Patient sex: M
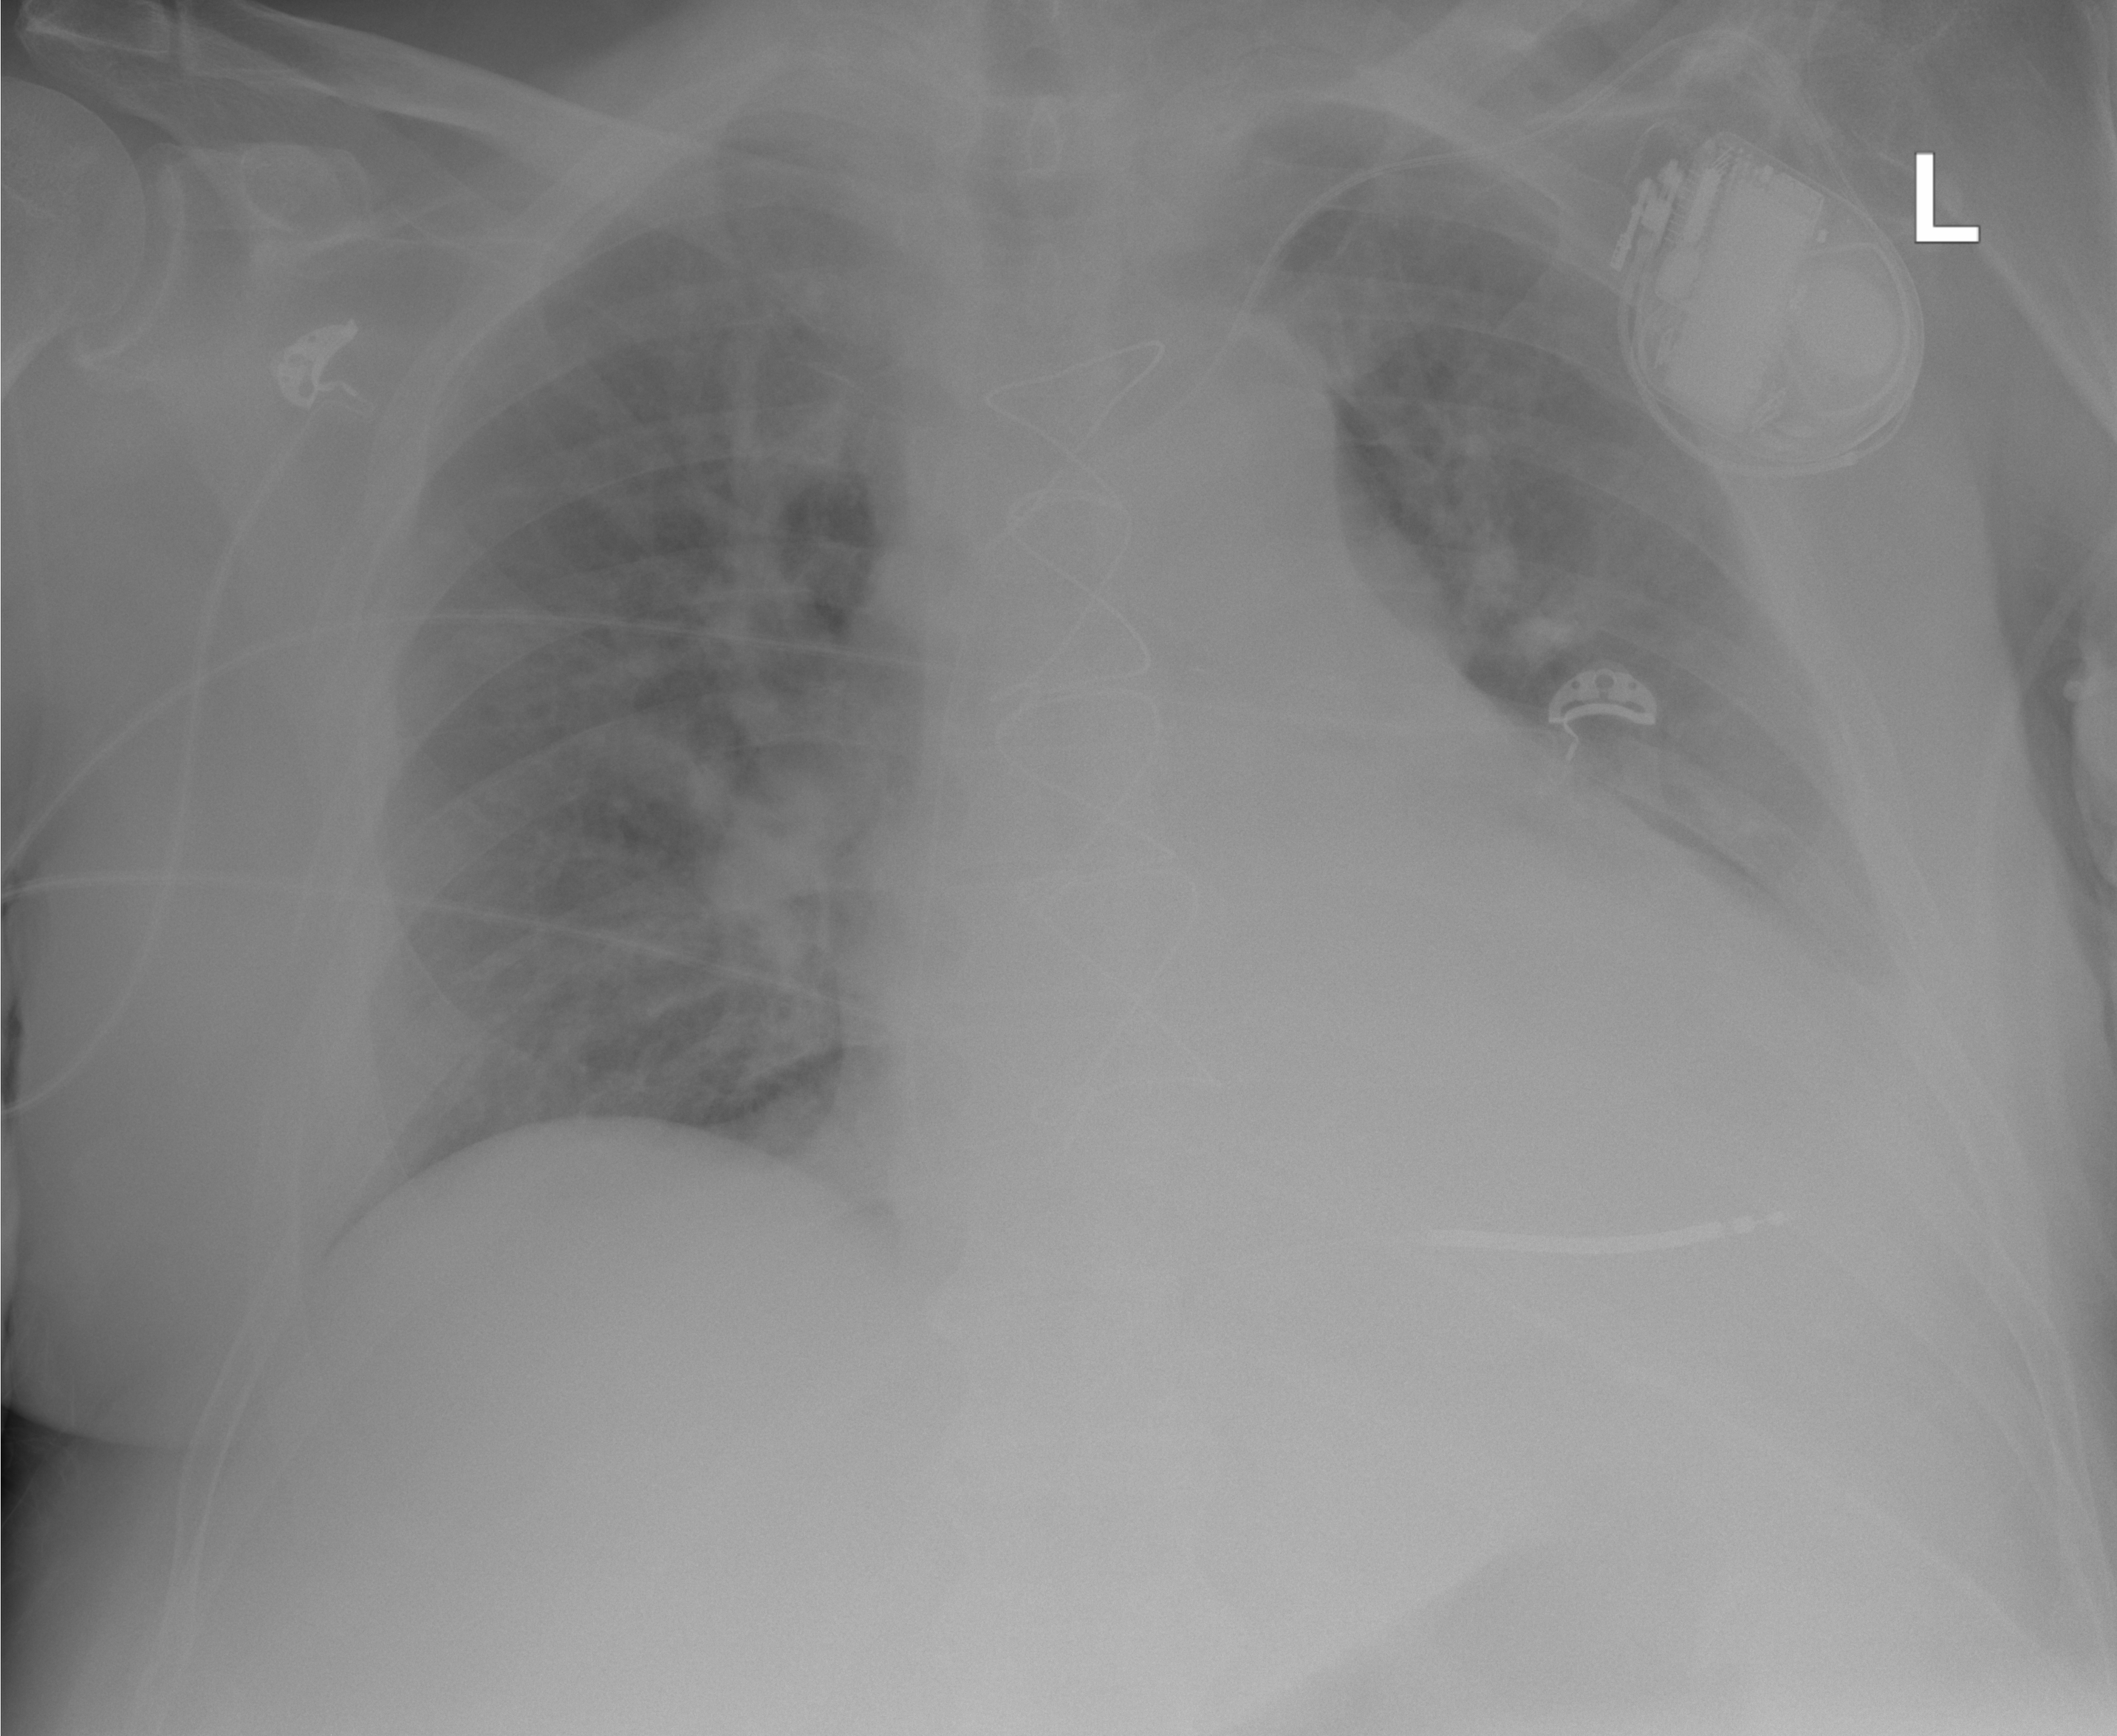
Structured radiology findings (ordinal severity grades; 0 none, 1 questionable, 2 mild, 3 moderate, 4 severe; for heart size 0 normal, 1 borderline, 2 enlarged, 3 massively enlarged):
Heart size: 3
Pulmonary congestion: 2
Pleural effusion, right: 0
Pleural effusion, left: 2
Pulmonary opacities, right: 0
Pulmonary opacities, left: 0
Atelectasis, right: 0
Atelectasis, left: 0